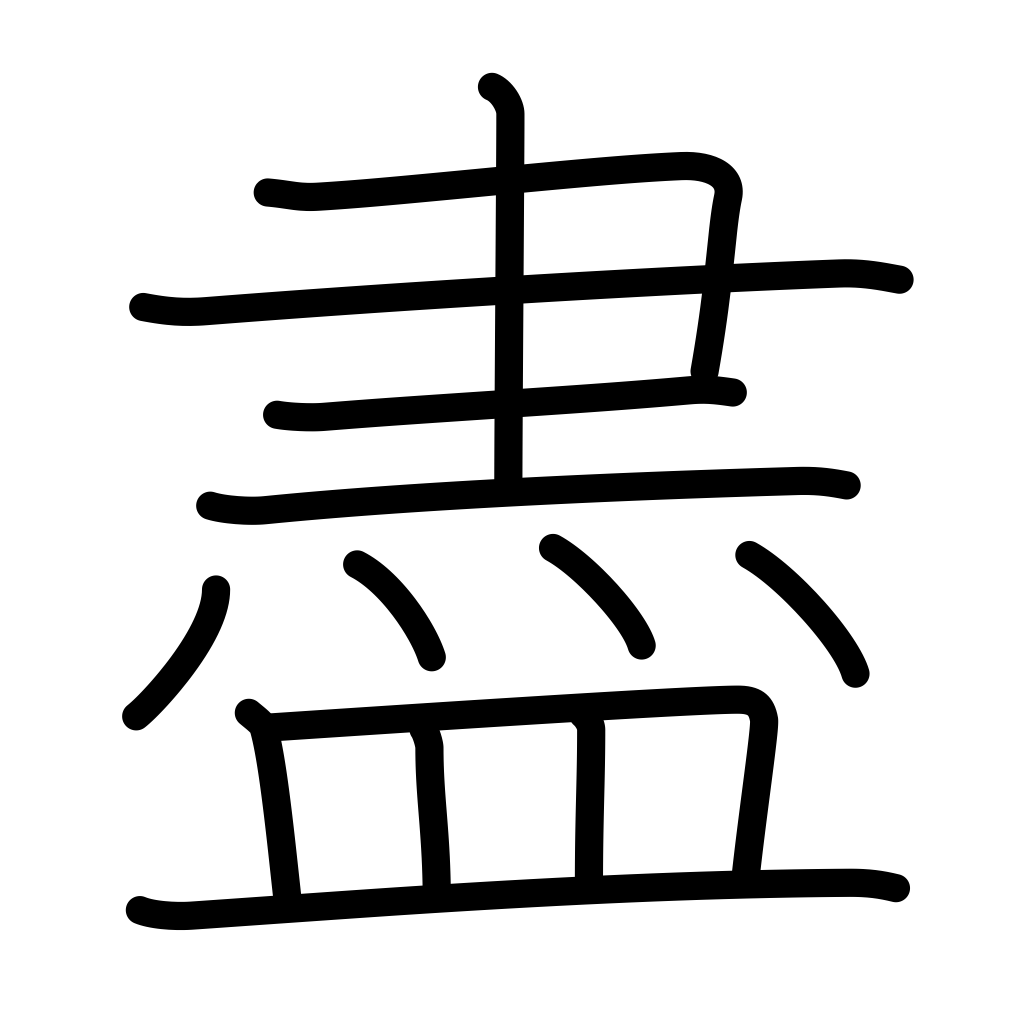
Meaning: exhaust, use up, run out of, deplete, befriend, serve